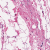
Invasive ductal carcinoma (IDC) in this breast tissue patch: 0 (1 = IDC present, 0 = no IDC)